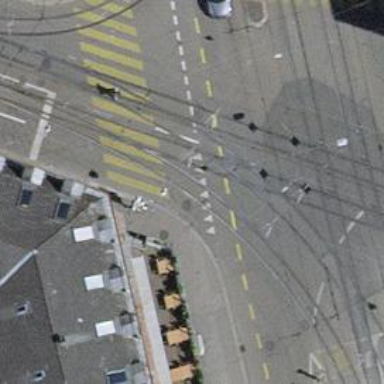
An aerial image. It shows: Tram level crossing on the railway.